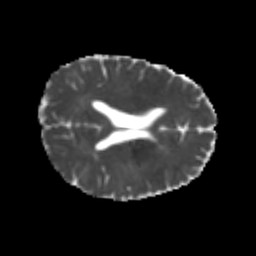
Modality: MD
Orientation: axial
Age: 20
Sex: male
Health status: healthy
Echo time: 0.074 s